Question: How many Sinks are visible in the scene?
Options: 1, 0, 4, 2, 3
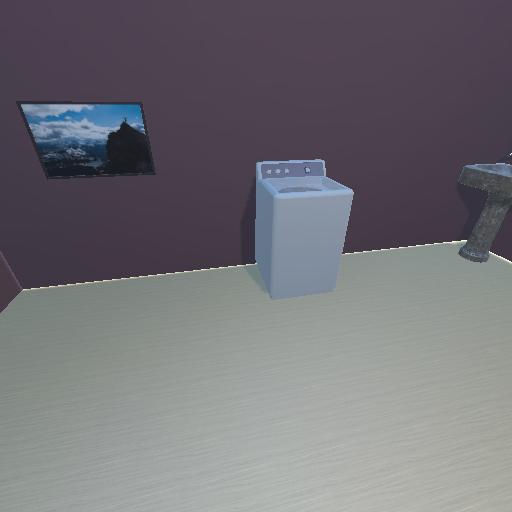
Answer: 1